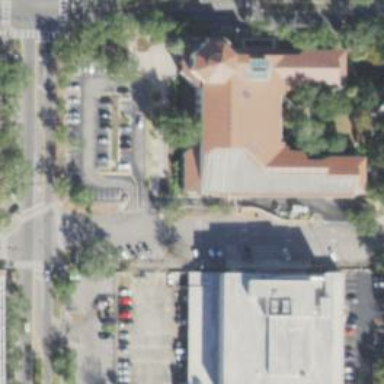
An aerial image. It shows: Parking space.